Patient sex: M
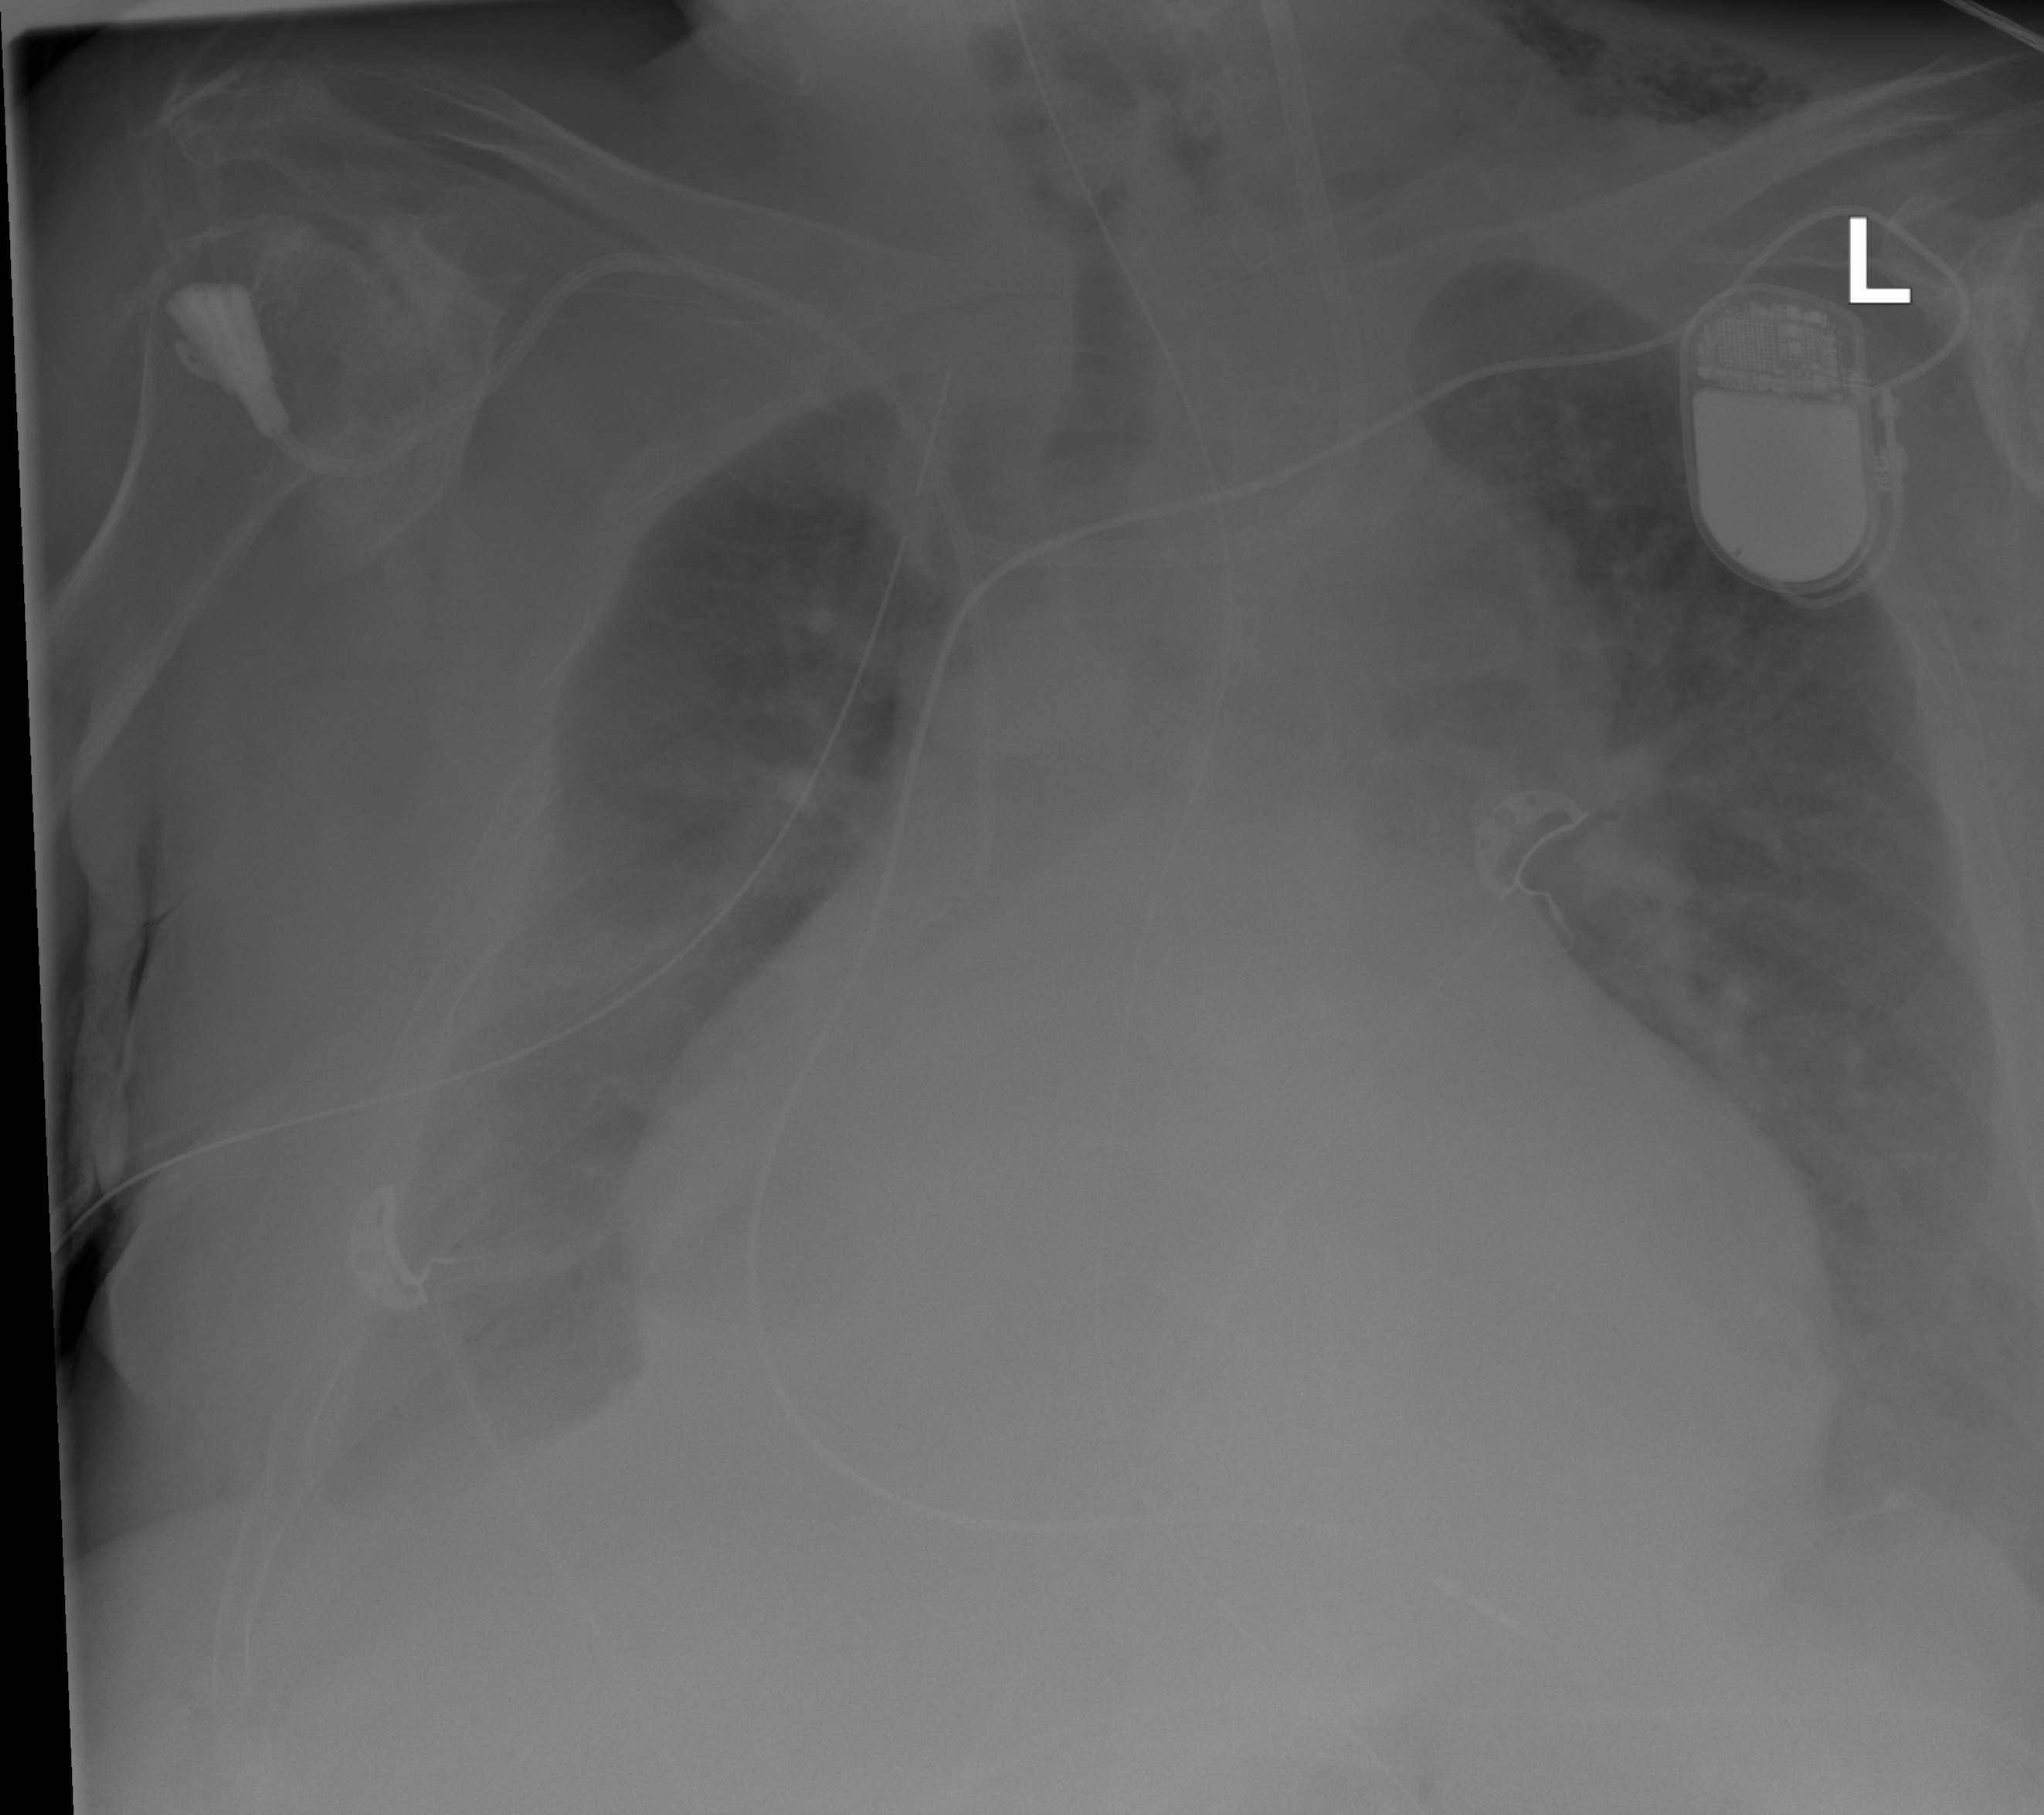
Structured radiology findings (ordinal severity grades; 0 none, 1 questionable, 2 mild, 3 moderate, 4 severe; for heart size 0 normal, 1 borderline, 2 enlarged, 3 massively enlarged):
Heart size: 3
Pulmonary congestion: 2
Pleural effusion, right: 2
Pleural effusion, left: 2
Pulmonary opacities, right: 2
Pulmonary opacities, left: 1
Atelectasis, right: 2
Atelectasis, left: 2